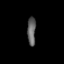
Tissue: prostate
Cell type: Myeloid cells
Senescence score: 0.3454
Nuclear area (px): 228
Mean DAPI intensity: 100.465